Question:
I am trying to make each slice of the pie a button. The pie is a bunch of vector drawables in an image view. I don't necessarily need the actual pie slices to be clicked. I was thinking of using Path to draw a transparent shape and place it on top and make that the button, but from what I understand, drawables aren't clickable.
I read one blog post that apparently used paths to make a custom shaped image view, and I know image views are clickable, but it seems like with the implementation in the blog post the image views are still rectangular, but the bitmaps the blogger was using in the example were just trimmed to a custom shape inside the image view. This is the post I'm referring to: <URL>
Please explain this to me like a five year old. I'm relatively new to programming. Were it not for Android Studio's automatic everything, I would not be here.
Thank you.
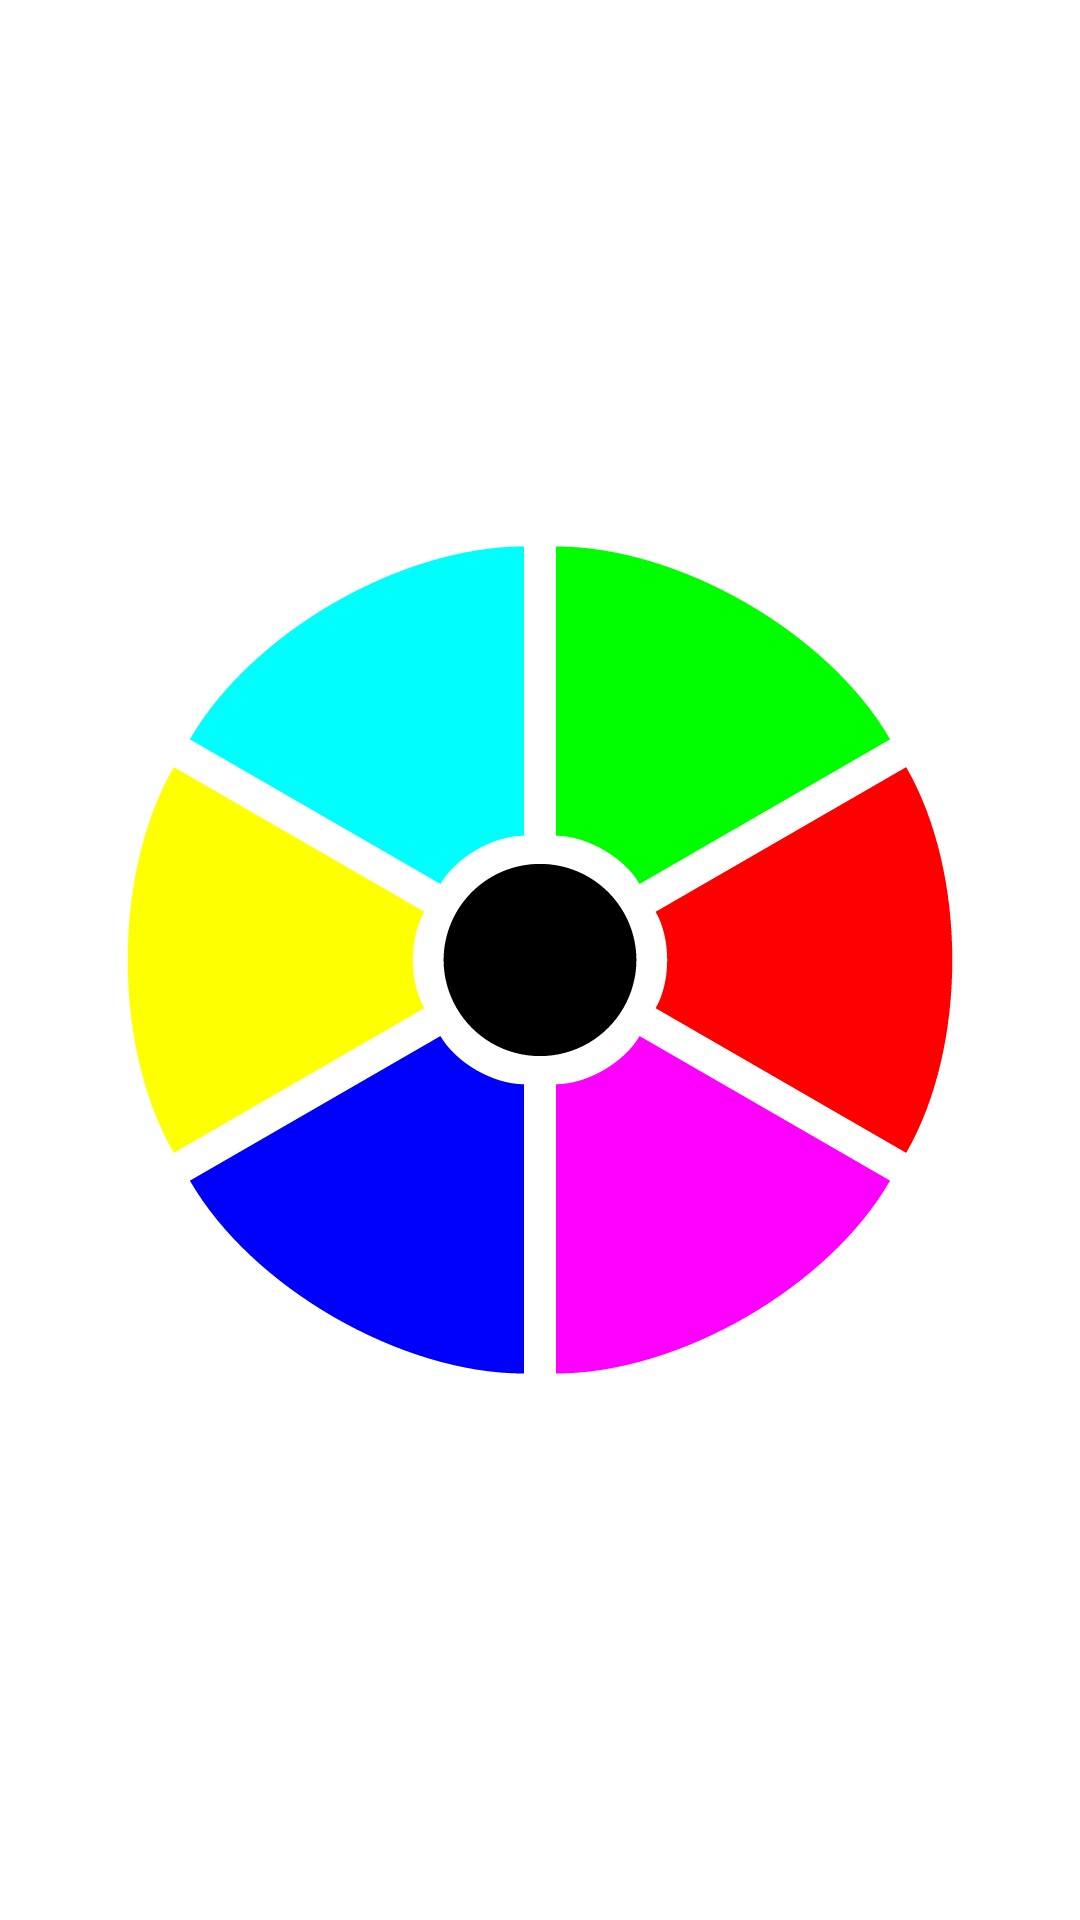
Answer: You can just using drawArc and drawCircle to draw a radial menu, and using distance between touch point and center point and angle to detect which slice is currently being click. I wrote a Sample for you:
'''
public class RadioButtons extends View {
//the number of slice
private int mSlices = 6;
//the angle of each slice
private int degreeStep = 360 / mSlices;
private int quarterDegreeMinus = -90;
private float mOuterRadius;
private float mInnerRadius;
//using radius square to prevent square root calculation
private float outerRadiusSquare;
private float innerRadiusSquare;
private Paint mPaint = new Paint(Paint.ANTI_ALIAS_FLAG);
private RectF mSliceOval = new RectF();
private static final double quarterCircle = Math.PI / 2;
private float innerRadiusRatio = 0.3F;
//color for your slice
private int[] colors = new int[]{Color.GREEN, Color.GRAY, Color.BLUE, Color.CYAN, Color.DKGRAY, Color.RED};
private int mCenterX;
private int mCenterY;
private OnSliceClickListener mOnSliceClickListener;
private int mTouchSlop;
private boolean mPressed;
private float mLatestDownX;
private float mLatestDownY;
public interface OnSliceClickListener{
void onSlickClick(int slicePosition);
}
public RadioButtons(Context context){
this(context, null);
}
public RadioButtons(Context context, AttributeSet attrs){
this(context, attrs, 0);
}
public RadioButtons(Context context, AttributeSet attrs, int defStyle){
super(context, attrs, defStyle);
ViewConfiguration viewConfiguration = ViewConfiguration.get(context);
mTouchSlop = viewConfiguration.getScaledTouchSlop();
mPaint.setStrokeWidth(10);
}
public void setOnSliceClickListener(OnSliceClickListener onSliceClickListener){
mOnSliceClickListener = onSliceClickListener;
}
@Override
public void onSizeChanged(int w, int h, int oldw, int oldh){
mCenterX = w / 2;
mCenterY = h / 2;
mOuterRadius = mCenterX > mCenterY ? mCenterY : mCenterX;
mInnerRadius = mOuterRadius * innerRadiusRatio;
outerRadiusSquare = mOuterRadius * mOuterRadius;
innerRadiusSquare = mInnerRadius * mInnerRadius;
mSliceOval.left = mCenterX - mOuterRadius;
mSliceOval.right = mCenterX + mOuterRadius;
mSliceOval.top = mCenterY - mOuterRadius;
mSliceOval.bottom = mCenterY + mOuterRadius;
}
@Override
public boolean onTouchEvent(MotionEvent event){
float currX = event.getX();
float currY = event.getY();
switch(event.getActionMasked()){
case MotionEvent.ACTION_DOWN:
mLatestDownX = currX;
mLatestDownY = currY;
mPressed = true;
break;
case MotionEvent.ACTION_MOVE:
if(Math.abs(currX - mLatestDownX) > mTouchSlop || Math.abs(currY - mLatestDownY) > mTouchSlop) mPressed = false;
break;
case MotionEvent.ACTION_UP:
if(mPressed){
int dx = (int) currX - mCenterX;
int dy = (int) currY - mCenterY;
int distanceSquare = dx * dx + dy * dy;
//if the distance between touchpoint and centerpoint is smaller than outerRadius and longer than innerRadius, then we're in the clickable area
if(distanceSquare > innerRadiusSquare && distanceSquare < outerRadiusSquare){
//get the angle to detect which slice is currently being click
double angle = Math.atan2(dy, dx);
if(angle >= -quarterCircle && angle < 0){
angle += quarterCircle;
}else if(angle >= -Math.PI && angle < -quarterCircle){
angle += Math.PI + Math.PI + quarterCircle;
}else if(angle >= 0 && angle < Math.PI){
angle += quarterCircle;
}
double rawSliceIndex = angle / (Math.PI * 2) * mSlices;
if(mOnSliceClickListener != null){
mOnSliceClickListener.onSlickClick((int) rawSliceIndex);
}
}
}
break;
}
return true;
}
@Override
public void onDraw(Canvas canvas){
int startAngle = quarterDegreeMinus;
//draw slice
for(int i = 0; i < mSlices; i++){
mPaint.setStyle(Paint.Style.FILL);
mPaint.setColor(colors[i % colors.length]);
canvas.drawArc(mSliceOval, startAngle, degreeStep, true, mPaint);
mPaint.setStyle(Paint.Style.STROKE);
mPaint.setColor(Color.WHITE);
canvas.drawArc(mSliceOval, startAngle, degreeStep, true, mPaint);
startAngle += degreeStep;
}
//draw center circle
mPaint.setStyle(Paint.Style.FILL);
mPaint.setColor(Color.BLACK);
canvas.drawCircle(mCenterX, mCenterY, mInnerRadius, mPaint);
mPaint.setStyle(Paint.Style.STROKE);
mPaint.setColor(Color.WHITE);
canvas.drawCircle(mCenterX, mCenterY, mInnerRadius, mPaint);
}
}
'''